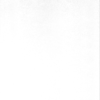
Label: dusty